Aerial crown-view tile of a tropical tree (Barro Colorado Island, Panama), acquired 20250616:
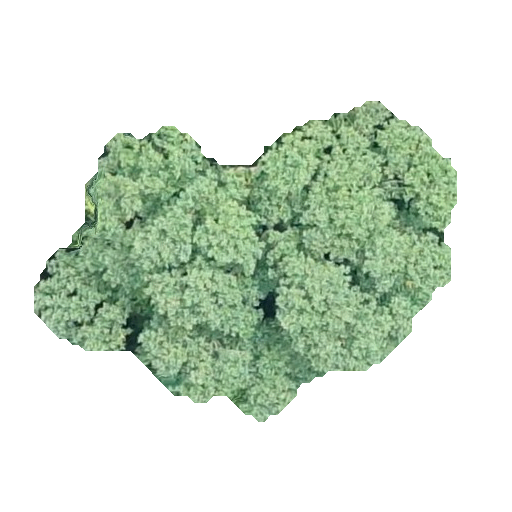
Species: Hieronyma alchorneoides
GBIF accepted scientific name: Hieronyma alchorneoides
Crown area: 129.735 m²